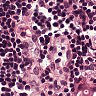
Metastatic tissue present: yes